Question: I have been trying to implement a CSS image hover similar to this <URL>. I'm having trouble getting the hover to contain to my images.
It's probably important to note that I'm using Zurb Foundation and the 'large-block-grid' class. Cheers.
My HTML:
'''
<div class="recent-work">
<div class="row">
<div class="large-12 columns">
<ul class="large-block-grid-2">
<li>
<a href="#">
<div class="caption"><span>First Image Hover</span></div>
<img src="http://hhhhold.com/577x577">
</a>
</li>
<li>
<a href="#">
<div class="caption"><span>Second Image Hover</span></div>
<img src="http://hhhhold.com/577x577">
</a>
</li>
</ul>
</div>
</div>
</div><!-- End recent-work -->
'''
My CSS:
'''
.recent-work {
margin: 0 0 50px;
}
// Img hovers
.caption span {
top: 50%;
}
ul.large-block-grid-2 .caption {
position: absolute;
left: 0;
top: 0;
width: 100%;
height: 100%;
text-align: center;
opacity: 0;
background-color: rgba(245, 64, 77, 0.75);
background-color: rgba(245, 64, 77, 0.25);
background-image: -webkit-gradient(linear, left top, left bottom, color-stop(0%, rgba(245, 64, 77, 0.25)), color-stop(100%, #f5404d));
background-image: -webkit-linear-gradient(rgba(245, 64, 77, 0.25), #f5404d);
background-image: linear-gradient(rgba(245, 64, 77, 0.25), #f5404d);
-webkit-transition: all 0.2s linear;
-moz-transition: all 0.2s linear;
transition: all 0.2s linear;
-webkit-transform: translate3d(0, 0, 0);
}
ul.large-block-grid-2 .caption span {
padding: 1rem;
position: relative;
top: 52%;
opacity: 0;
color: white;
text-transform: uppercase;
letter-spacing: 1px;
-webkit-transition: all 0.4s ease;
-moz-transition: all 0.4s ease;
transition: all 0.4s ease;
}
ul.large-block-grid-2 a:hover .caption {
opacity: 1;
}
ul.large-block-grid-2 a:hover .caption span {
top: 48%;
opacity: 1;
}
'''
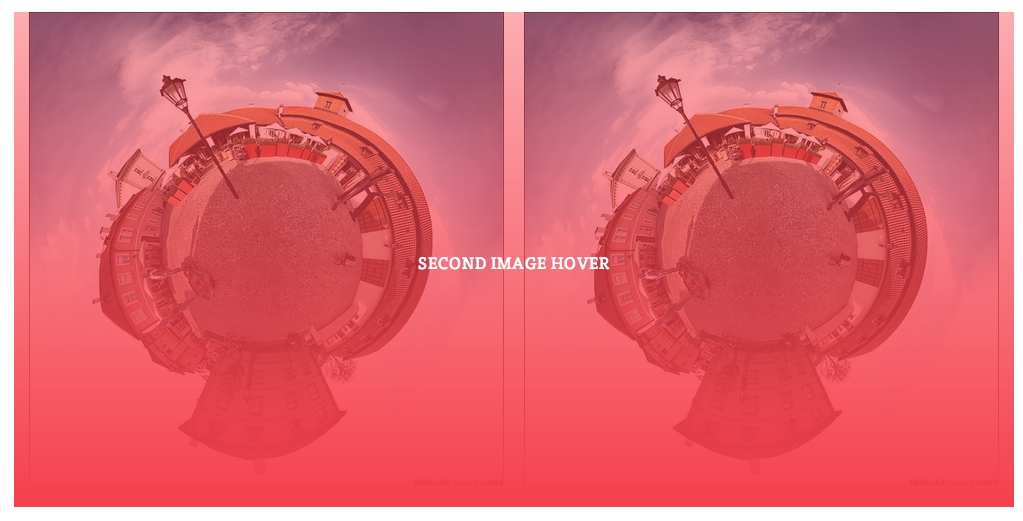
Answer: Here's a <URL>
'''
img {
width: 100%;
height: 100%;
}
ul li {
list-style: none;
float: left;
width: 400px;
height: 400px;
margin: 0 10px 10px 0;
}
ul.large-block-grid-2 .caption {
position: absolute;
display: inherit;
width: 400px;
height: 400px;
text-align: center;
opacity: 0;
background-color: rgba(245, 64, 77, 0.75);
background-color: rgba(245, 64, 77, 0.25);
background-image: -webkit-gradient(linear, left top, left bottom, color-stop(0%, rgba(245, 64, 77, 0.25)), color-stop(100%, #f5404d));
background-image: -webkit-linear-gradient(rgba(245, 64, 77, 0.25), #f5404d);
background-image: linear-gradient(rgba(245, 64, 77, 0.25), #f5404d);
-webkit-transition: all 0.2s linear;
-moz-transition: all 0.2s linear;
transition: all 0.2s linear;
-webkit-transform: translate3d(0, 0, 0);
}
'''